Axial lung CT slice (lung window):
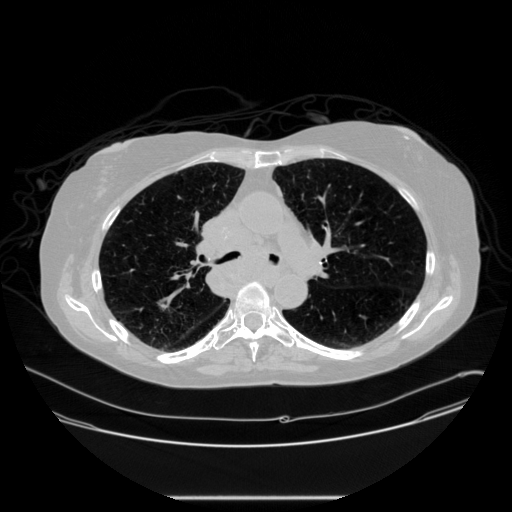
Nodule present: no